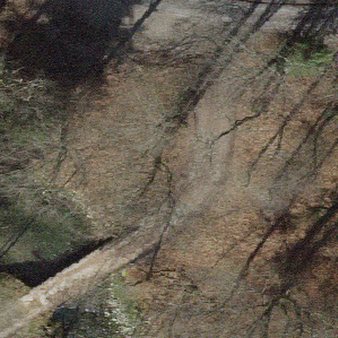
Label: other